Question: In the paper <URL>. Where the author has solved a fractional laplacian equation on bounded domain as a non-local diffusion equation.
I am trying to implement the finite element approximation of the one dimensional problem(please refer to page 14 of the above mentioned paper) in matlab.
I am using the following definition of $\phi_k$ as it is mentioned in the paper that $\phi$ is a '$hat\;function$ egin{equation} \phi_{k}(x)=egin{cases} {x-x_{k-1} \over x_k\,-x_{k-1}} & \mbox{ if } x \in [x_{k-1},x_k], \ {x_{k+1}\,-x \over x_{k+1}\,-x_k} & \mbox{ if } x \in [x_k,x_{k+1}], \ 0 & \mbox{ otherwise},\end{cases} \end{equation}'
$\Omega=(-1,1)$ and $\Omega_I=(-1-\lambda,-1) \cup (1,1+\lambda)$ so that $\Omega\cup\Omega_I=(-1-\lambda,1+\lambda)$
For the integers K,N we define the partition of $\overline{\Omega\cup\Omega_I}=[-1-\lambda,1+\lambda]$ as,
egin{equation}
-1-\lambda=x_{-K}<...
Finally the equations that we have to solve to get the solution $ ilde{u_N}=\sum_{i=-K}^{K+N}U_j\phi_j(x)$ for some coefficients $U_j$ is:

Where $i=1,...,N-1$.
I need pointers in order to simplify and solve the LHS double integral in matlab.It is written in the paper(page 15) that I should use four point gauss quadrature for inner integral and quadgk.m function for outer integral, but since the limits of the inner integral are in terms of x how can I apply four point gauss quadrature on it??.Any help will be appreciated.
Thanks.
You can find the original question <URL>
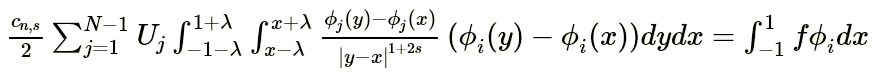
Answer: For a first stab at the problem, take a look at 'dblquad' and/or 'quad2d'.
In the end, you'll want custom quadrature methods, so you should do something like the following:
'''
% The integrand is of course a function of both x and y
integrand = @(x,y) (phi_j(y) - phi_j(x))*(phi_i(y) - phi_i(x))/abs(y-x)^(2*s+1);
% The inner integral is a function of x, and integrates over y
inner = @(x) quadgk(@(y)integrand(x,y), x-lambda, x+lambda);
% The inner integral is integrated over x to yield the value of the double integral
dblIntegral = quadgk(inner, -(1+lambda), 1+lambda)
'''
where I've used 'quadgk' twice, but you can replace by any other (custom) quadrature method you please.
By the way -- what is the reason for the authors to suggest a (non-adaptive) 4-point Gauss method? That way, you have no estimation of (and/or control over) the errors made in the inner integral...